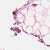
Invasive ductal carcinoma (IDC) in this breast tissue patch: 0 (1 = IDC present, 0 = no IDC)